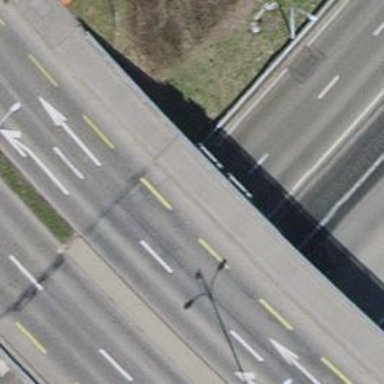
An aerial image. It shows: Sidewalk along the footway.